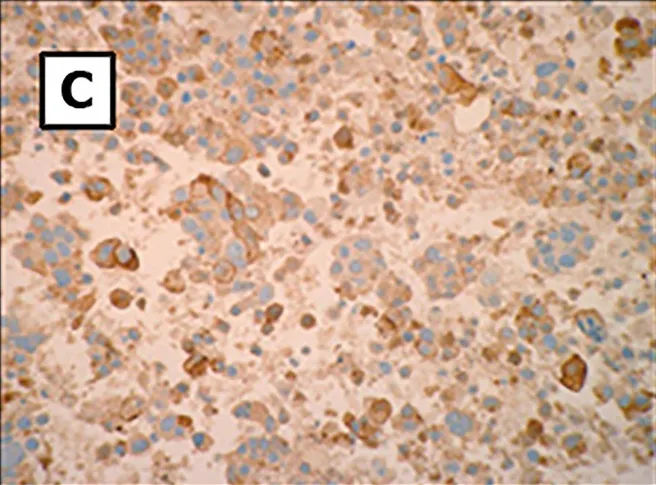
MR image and histology of the sacral mass. (C) Tumor cells were positive for ACTH. Original magnification x200.
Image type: pathology (immunostaining)